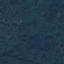
Land use / land cover class: Forest